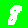
Digit: 8